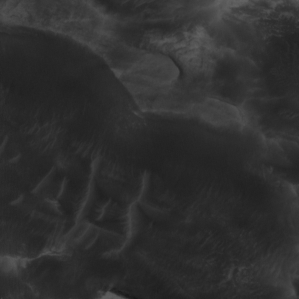
Label: non_frost